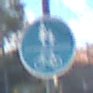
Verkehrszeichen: GemeinsamerGehUndRadweg
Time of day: MorningAfternoon
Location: Outdoor (Suburban)
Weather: PartlyCloudy
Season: NotSpecified
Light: Natural